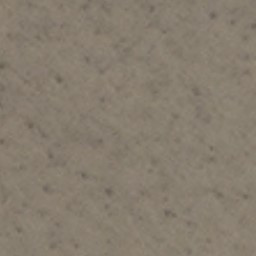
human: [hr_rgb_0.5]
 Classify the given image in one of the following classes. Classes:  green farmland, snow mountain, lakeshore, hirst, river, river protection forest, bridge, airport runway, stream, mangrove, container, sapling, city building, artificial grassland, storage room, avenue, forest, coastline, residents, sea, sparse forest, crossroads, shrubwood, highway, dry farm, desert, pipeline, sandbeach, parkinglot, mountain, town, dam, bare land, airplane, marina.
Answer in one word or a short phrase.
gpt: bare land